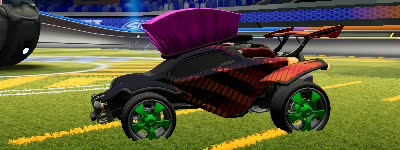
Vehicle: octane